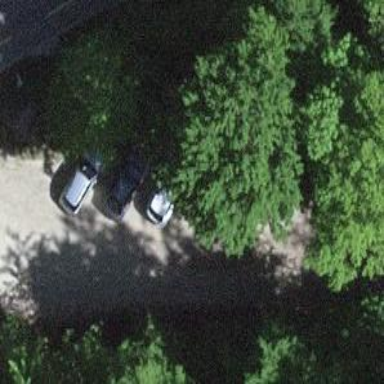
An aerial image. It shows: Gravel parking lane.